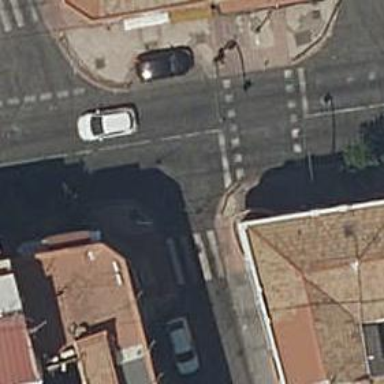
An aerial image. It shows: Road crossing with traffic signals.